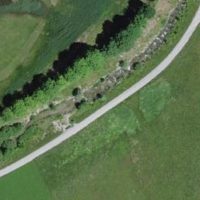
EUNIS habitat code: 52
Species observed at this site:
Medicago sativa
Prunus padus
Cinclus cinclus